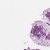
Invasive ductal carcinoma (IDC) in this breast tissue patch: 1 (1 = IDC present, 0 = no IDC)